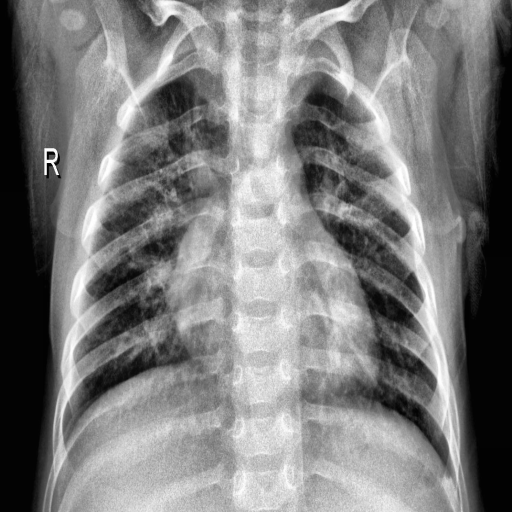
Finding: PNEUMONIA